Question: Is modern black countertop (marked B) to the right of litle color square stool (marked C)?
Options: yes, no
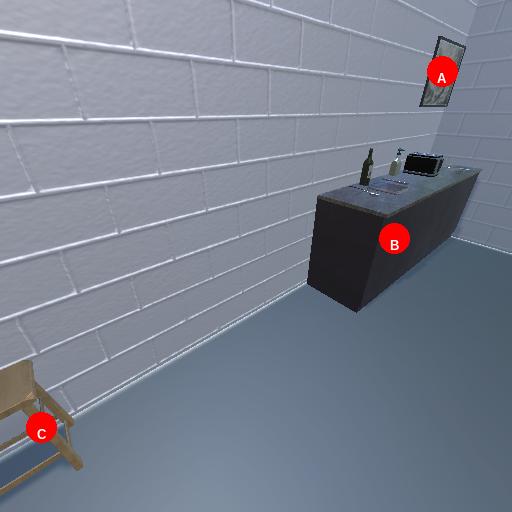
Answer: yes